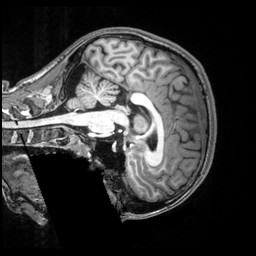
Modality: T1w
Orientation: sagittal
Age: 23
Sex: male
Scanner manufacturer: siemens
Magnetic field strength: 3 T
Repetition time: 2.53 s
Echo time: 0.0033 s